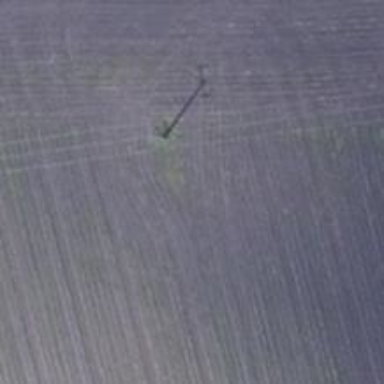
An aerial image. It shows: Power pole.